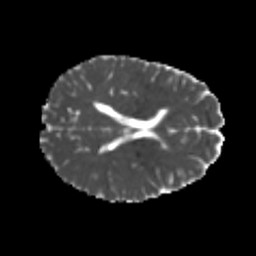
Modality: MD
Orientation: axial
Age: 20
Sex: female
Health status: healthy
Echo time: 0.074 s